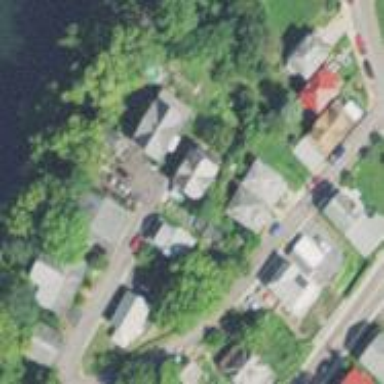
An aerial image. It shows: Residential area.